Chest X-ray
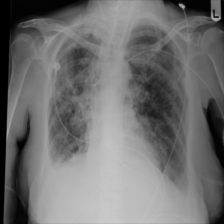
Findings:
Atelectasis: negative
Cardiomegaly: negative
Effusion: positive
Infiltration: negative
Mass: negative
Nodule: negative
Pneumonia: negative
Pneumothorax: negative
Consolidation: negative
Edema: negative
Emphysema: negative
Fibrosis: negative
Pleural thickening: negative
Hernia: negative